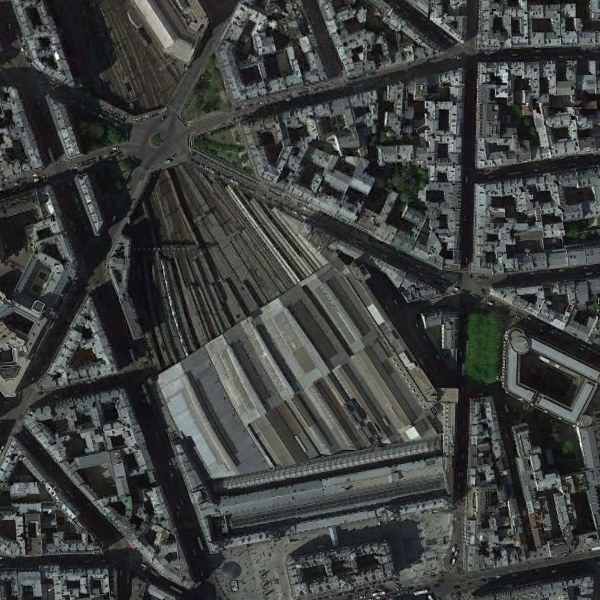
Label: RailwayStation